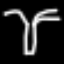
Label: palm tree